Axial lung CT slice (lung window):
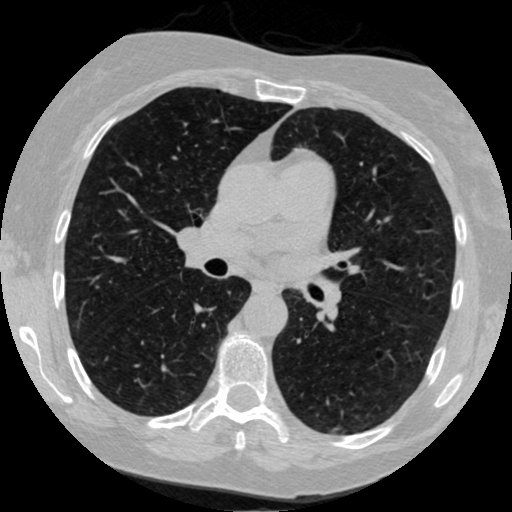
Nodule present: no